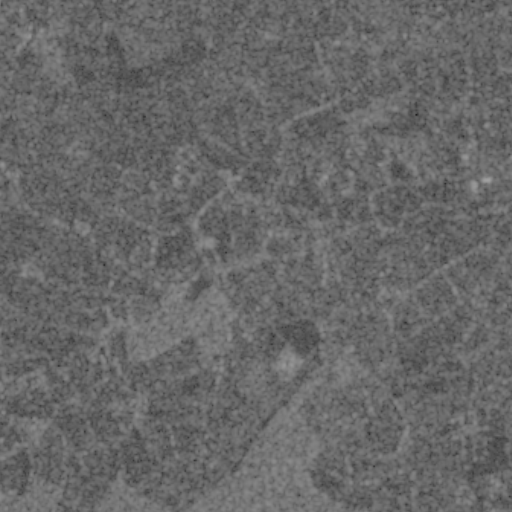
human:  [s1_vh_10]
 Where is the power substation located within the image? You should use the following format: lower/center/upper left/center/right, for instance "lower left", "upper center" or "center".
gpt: The power substation is located in the upper right of the image.
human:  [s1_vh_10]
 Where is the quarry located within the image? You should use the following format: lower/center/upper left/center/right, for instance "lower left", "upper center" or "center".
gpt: There is no quarry in the image.

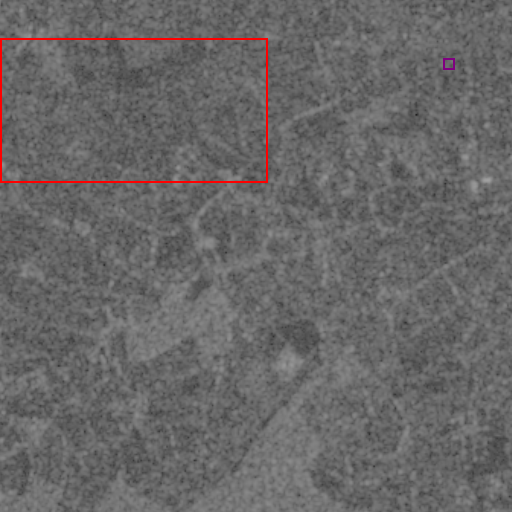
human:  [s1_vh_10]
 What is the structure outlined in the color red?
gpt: The structure outlined in red is a crop field.
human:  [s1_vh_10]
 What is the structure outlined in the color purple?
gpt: The structure outlined in purple is a power substation.
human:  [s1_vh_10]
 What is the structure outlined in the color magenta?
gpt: There is no magenta outline.